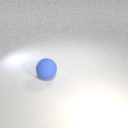
large blue rubber sphere